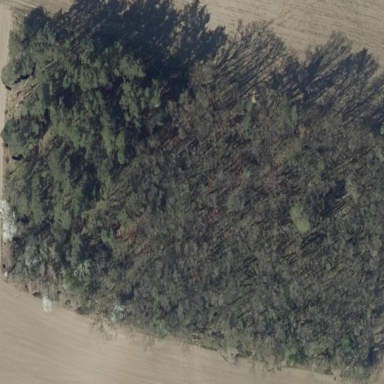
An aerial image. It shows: Forest area.